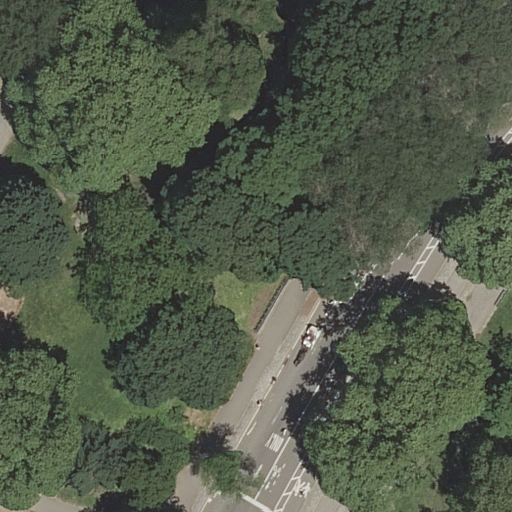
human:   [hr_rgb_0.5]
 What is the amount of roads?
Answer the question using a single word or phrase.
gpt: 6

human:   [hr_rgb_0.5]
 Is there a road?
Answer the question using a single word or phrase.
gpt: yes

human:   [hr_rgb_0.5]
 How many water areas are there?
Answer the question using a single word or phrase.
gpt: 0

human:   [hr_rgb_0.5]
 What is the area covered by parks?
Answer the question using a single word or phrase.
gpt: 10627m2

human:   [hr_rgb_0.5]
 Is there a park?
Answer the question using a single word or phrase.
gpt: yes

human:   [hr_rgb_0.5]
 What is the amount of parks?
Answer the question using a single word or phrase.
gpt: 1

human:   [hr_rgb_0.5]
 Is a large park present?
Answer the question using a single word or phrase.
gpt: yes

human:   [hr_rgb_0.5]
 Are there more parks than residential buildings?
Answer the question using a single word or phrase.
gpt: yes

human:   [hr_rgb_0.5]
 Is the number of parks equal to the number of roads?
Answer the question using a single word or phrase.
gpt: no

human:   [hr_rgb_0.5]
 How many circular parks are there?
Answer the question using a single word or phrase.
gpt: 0

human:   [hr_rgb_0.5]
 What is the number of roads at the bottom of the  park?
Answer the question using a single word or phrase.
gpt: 6

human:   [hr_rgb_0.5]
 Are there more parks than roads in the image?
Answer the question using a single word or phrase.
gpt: no

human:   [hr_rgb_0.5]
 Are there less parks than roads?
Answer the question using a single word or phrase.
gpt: yes

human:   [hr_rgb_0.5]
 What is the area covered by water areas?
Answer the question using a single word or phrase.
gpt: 0m2

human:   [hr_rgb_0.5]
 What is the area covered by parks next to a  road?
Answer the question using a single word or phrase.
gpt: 10627m2

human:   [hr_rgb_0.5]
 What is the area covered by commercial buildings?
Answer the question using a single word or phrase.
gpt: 0m2

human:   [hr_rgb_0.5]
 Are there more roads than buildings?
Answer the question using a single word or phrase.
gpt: yes

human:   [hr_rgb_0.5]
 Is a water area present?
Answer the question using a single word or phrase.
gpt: no

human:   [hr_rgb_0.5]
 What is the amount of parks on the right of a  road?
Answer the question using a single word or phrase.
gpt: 1

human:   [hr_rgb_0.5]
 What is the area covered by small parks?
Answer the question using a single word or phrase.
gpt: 0m2

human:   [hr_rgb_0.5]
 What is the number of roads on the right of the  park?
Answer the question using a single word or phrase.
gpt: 0

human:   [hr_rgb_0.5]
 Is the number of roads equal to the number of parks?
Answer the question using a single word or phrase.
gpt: no

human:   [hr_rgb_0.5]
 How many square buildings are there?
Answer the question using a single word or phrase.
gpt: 0

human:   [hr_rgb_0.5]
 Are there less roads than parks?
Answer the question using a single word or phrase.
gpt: no

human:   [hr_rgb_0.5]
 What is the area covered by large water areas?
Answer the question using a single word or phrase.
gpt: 0m2

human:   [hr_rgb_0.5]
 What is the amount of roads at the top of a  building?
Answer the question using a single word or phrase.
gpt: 0

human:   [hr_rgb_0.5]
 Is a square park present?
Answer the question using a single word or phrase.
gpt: no

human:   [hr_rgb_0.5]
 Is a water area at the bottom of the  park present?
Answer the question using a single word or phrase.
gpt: no

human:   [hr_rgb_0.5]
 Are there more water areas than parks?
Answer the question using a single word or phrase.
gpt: no

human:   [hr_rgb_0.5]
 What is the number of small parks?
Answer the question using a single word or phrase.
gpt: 0

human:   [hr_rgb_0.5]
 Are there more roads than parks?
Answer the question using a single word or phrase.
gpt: yes

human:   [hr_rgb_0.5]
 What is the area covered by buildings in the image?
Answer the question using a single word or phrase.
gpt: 0m2

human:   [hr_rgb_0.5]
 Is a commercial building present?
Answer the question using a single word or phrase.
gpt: no

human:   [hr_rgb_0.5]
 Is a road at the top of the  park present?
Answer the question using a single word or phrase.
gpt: no

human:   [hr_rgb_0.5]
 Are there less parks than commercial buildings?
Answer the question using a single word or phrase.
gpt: no

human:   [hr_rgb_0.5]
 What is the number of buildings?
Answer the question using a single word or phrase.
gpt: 0

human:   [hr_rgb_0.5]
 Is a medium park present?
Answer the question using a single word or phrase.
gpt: no

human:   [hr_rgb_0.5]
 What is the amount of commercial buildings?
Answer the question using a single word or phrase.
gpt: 0

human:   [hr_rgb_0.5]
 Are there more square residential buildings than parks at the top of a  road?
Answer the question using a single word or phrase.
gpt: no

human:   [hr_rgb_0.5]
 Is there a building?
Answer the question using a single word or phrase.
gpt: no

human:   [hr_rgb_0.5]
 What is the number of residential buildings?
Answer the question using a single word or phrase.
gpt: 0

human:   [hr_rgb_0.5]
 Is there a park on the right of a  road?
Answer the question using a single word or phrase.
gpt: yes

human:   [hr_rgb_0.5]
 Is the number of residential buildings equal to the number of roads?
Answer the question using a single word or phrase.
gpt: no

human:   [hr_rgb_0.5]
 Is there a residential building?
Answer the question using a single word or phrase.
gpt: no

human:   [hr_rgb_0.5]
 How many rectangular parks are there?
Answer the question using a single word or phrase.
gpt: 1

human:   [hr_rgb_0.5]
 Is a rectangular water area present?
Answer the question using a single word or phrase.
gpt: no

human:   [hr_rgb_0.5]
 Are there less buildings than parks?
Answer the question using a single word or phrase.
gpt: yes

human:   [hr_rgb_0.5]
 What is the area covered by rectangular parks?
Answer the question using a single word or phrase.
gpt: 10627m2

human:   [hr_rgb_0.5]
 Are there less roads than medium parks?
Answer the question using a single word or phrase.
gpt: no

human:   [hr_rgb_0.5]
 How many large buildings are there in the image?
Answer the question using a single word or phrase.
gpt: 0

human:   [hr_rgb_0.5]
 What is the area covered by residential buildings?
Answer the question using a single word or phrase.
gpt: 0m2

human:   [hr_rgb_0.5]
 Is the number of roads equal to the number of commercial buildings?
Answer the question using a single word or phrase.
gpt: no

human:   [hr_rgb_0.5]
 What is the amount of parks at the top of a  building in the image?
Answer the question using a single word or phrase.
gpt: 0

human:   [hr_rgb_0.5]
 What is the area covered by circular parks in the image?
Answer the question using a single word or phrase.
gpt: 0m2

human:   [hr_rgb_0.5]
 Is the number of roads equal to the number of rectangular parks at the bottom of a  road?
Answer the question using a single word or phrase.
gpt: no

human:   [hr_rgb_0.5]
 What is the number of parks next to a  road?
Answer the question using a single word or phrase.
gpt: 1

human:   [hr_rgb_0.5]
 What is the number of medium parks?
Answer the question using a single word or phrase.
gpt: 0

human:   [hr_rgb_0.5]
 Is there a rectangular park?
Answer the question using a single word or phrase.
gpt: yes

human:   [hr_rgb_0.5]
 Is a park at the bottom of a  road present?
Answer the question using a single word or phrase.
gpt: no

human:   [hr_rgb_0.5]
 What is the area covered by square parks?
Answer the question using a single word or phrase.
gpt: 0m2

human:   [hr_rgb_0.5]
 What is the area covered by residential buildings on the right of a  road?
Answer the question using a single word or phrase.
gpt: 0m2

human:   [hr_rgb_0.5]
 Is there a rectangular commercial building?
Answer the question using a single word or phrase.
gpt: no

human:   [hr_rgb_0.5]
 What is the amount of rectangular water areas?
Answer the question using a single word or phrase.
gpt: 0

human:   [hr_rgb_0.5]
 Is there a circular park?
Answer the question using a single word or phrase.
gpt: no